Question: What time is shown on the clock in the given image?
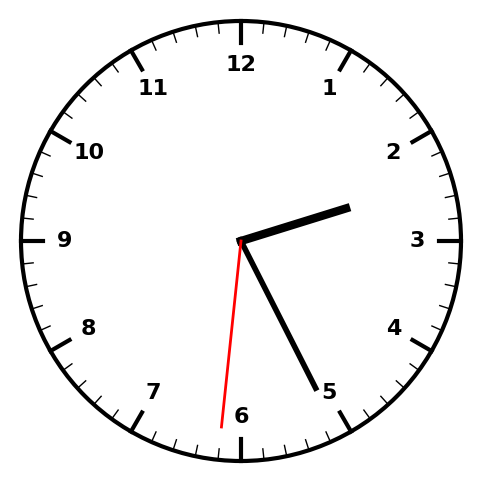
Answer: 02:25:31